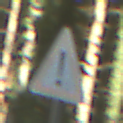
Verkehrszeichen: Gefahrenstelle
Umgebung: Outdoor, Nature
Tageszeit: MorningAfternoon
Wetter: Clear
Licht: Natural
Jahreszeit: NotSpecified
Kontrast: LowContrast